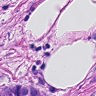
Metastatic tissue present: yes